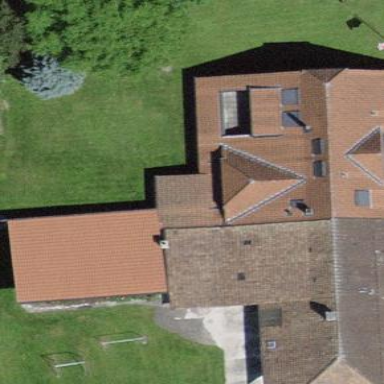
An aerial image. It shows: Building with half-hipped roof made of roof tiles.